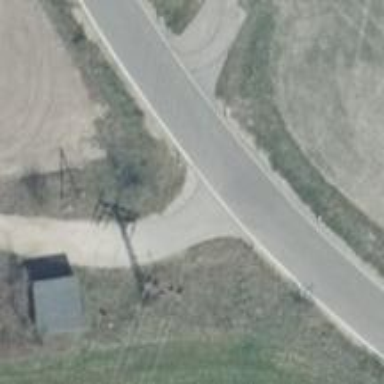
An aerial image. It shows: Unclassified road with asphalt surface.